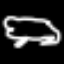
Label: frog